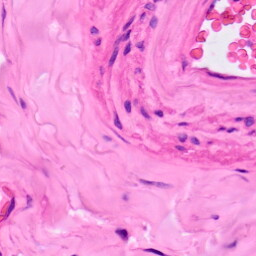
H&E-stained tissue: Lung